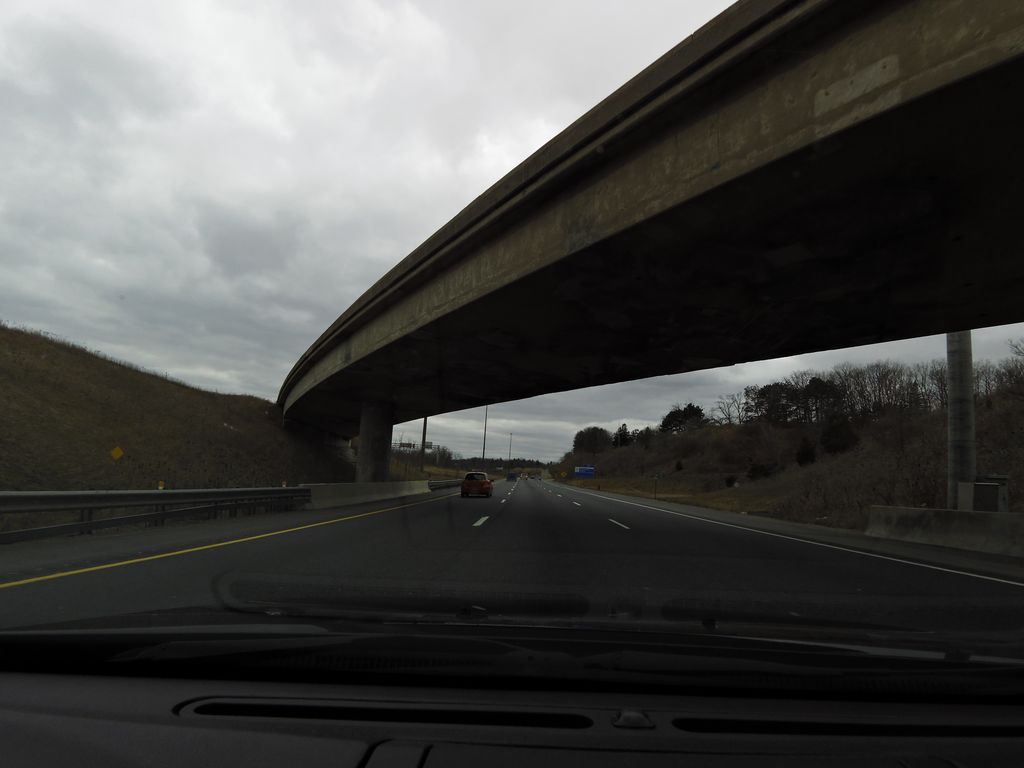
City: hamilton